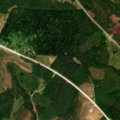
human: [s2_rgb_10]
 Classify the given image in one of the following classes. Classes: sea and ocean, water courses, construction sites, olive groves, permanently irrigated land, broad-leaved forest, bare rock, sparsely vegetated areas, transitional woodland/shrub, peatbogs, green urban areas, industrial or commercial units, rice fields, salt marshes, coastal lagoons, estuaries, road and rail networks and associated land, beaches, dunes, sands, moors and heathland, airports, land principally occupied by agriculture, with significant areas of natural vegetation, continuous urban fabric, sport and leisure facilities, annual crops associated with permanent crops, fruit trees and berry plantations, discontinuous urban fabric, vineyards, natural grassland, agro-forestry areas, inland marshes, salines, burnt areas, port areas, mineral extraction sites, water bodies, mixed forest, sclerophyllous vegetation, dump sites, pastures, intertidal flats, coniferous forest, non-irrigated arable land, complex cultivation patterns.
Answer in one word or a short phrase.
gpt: coniferous forest, mixed forest, transitional woodland/shrub